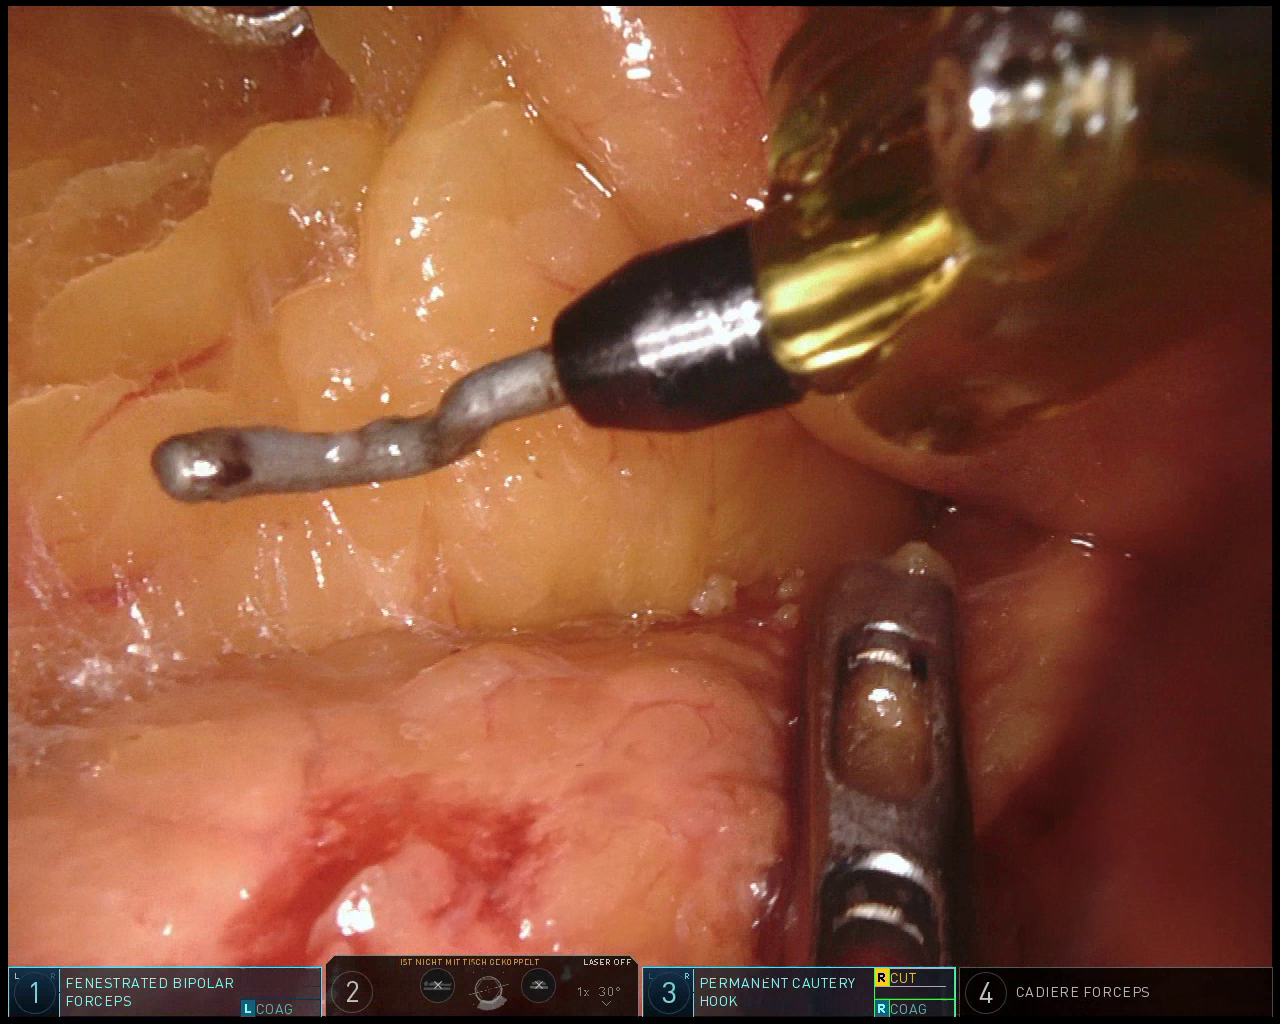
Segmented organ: pancreas
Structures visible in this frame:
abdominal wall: no
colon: no
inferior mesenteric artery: no
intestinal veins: no
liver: no
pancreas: yes
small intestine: no
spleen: no
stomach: no
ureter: no
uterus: no
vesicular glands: no